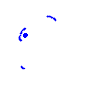
Particle: electron